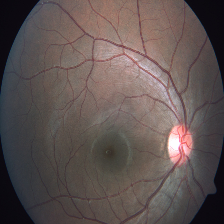
Diabetic retinopathy grade: Severe